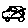
Label: car